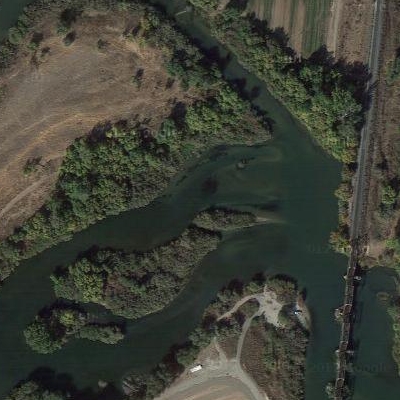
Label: RiverLake